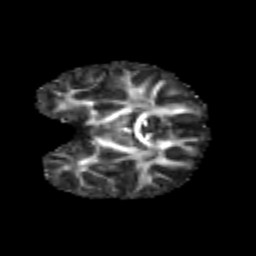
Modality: FA
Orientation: coronal
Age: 6
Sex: female
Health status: healthy